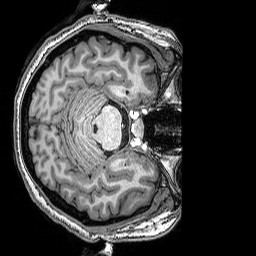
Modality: T1w
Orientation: axial
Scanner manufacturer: siemens
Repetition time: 2.5 s
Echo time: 0.00341 s